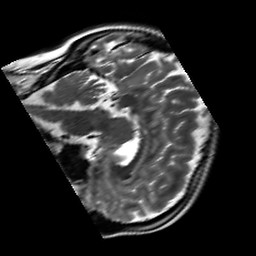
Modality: T2w
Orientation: sagittal
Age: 24
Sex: female
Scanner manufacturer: siemens
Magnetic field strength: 3 T
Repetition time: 7 s
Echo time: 0.09 s